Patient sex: M
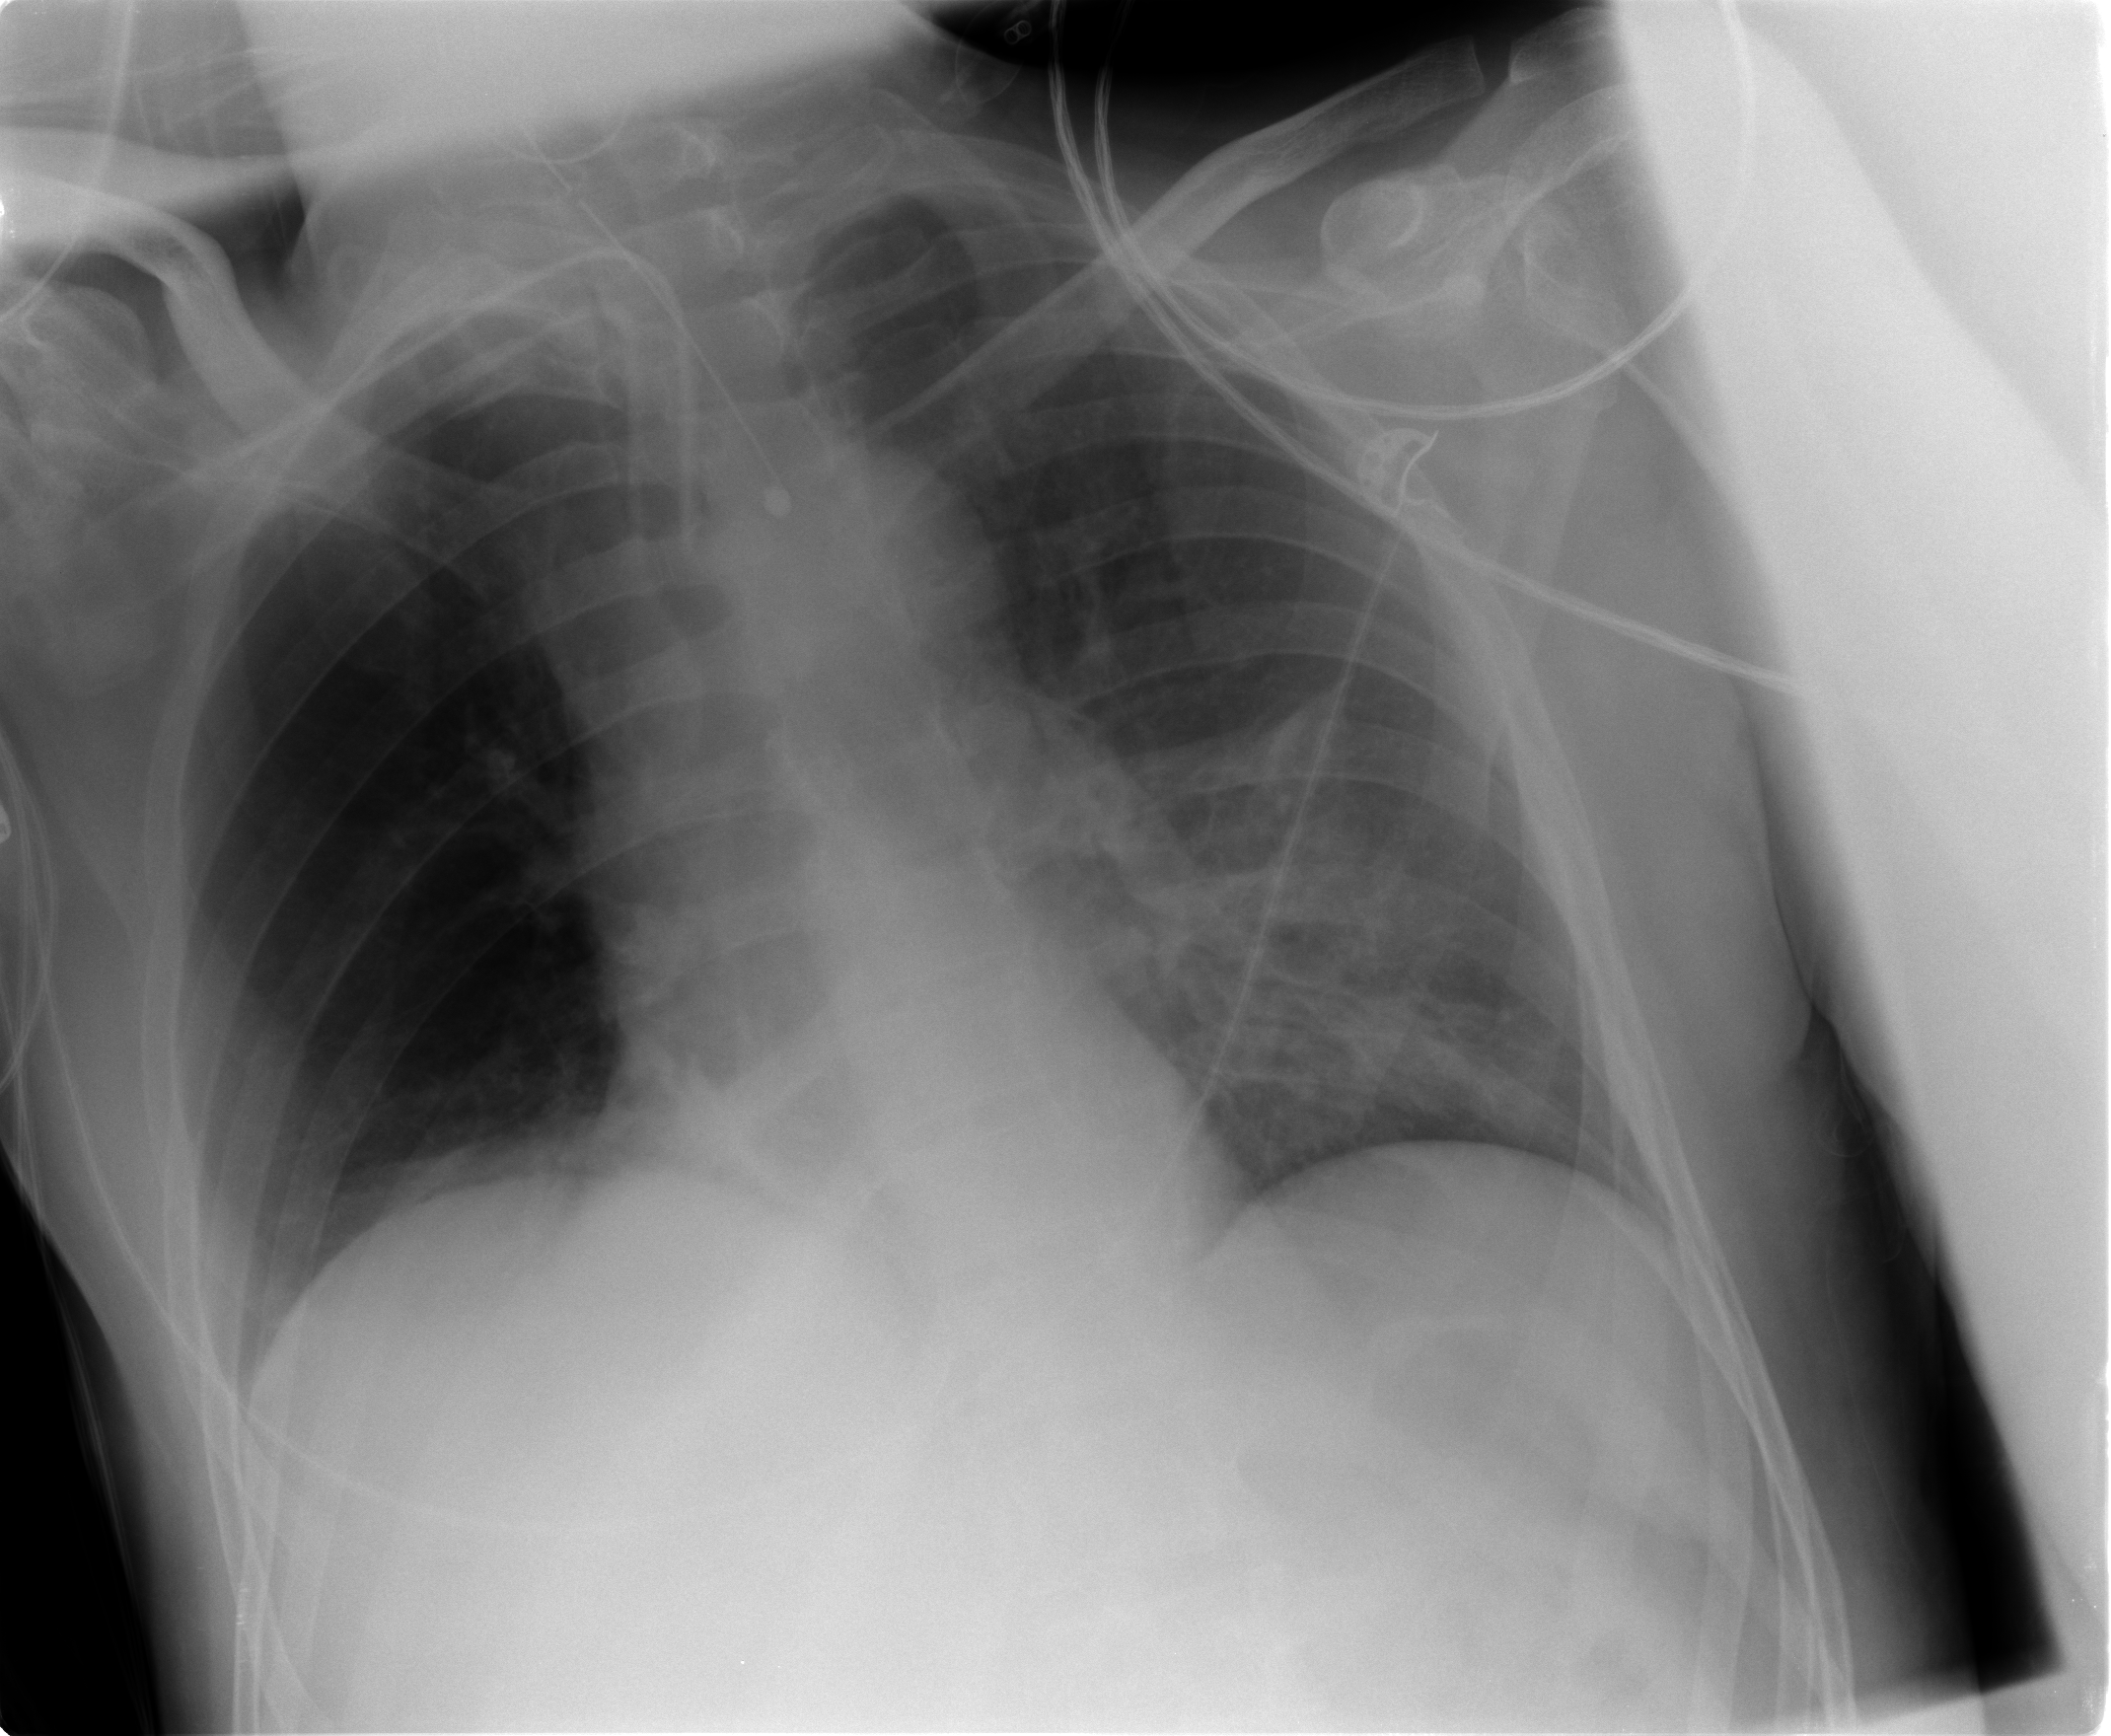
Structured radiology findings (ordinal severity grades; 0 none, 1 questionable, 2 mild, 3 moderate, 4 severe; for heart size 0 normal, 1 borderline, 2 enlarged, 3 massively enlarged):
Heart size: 0
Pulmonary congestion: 0
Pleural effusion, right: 0
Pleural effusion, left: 0
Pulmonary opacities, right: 0
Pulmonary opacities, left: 2
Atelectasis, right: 2
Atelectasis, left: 2